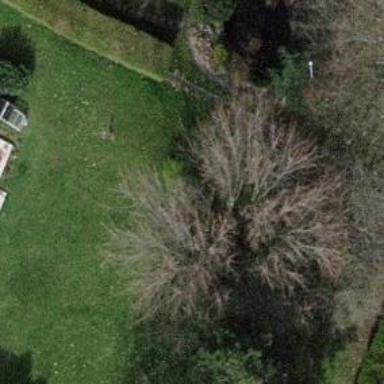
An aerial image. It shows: Evergreen needle-leaved tree.